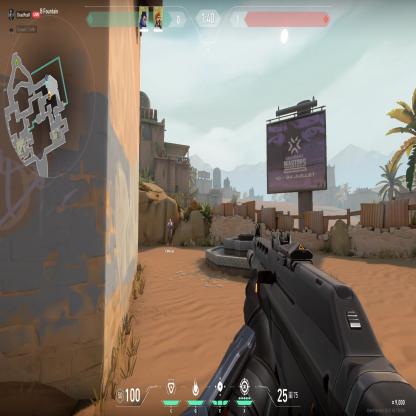
Label: teammate